Field crop: maize
Growth stage: 2
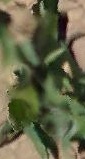
Species: maize